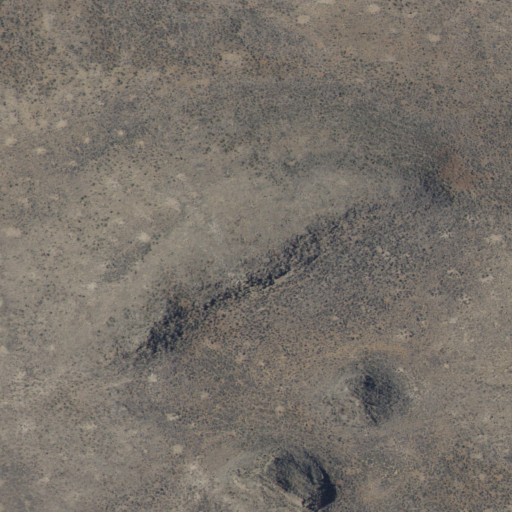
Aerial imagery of mountain in Idaho named Wildhorse Butte containing only shrub